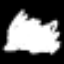
Label: squiggle